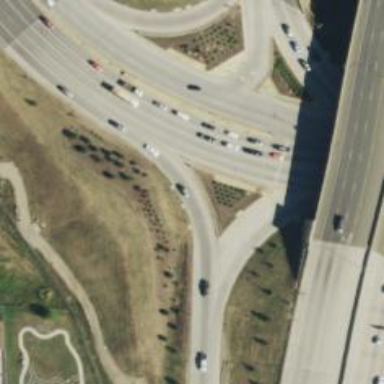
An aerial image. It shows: Trunk highway.